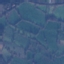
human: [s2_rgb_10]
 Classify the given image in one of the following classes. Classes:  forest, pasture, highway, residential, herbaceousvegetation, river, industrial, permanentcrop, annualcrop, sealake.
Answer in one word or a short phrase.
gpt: Pasture